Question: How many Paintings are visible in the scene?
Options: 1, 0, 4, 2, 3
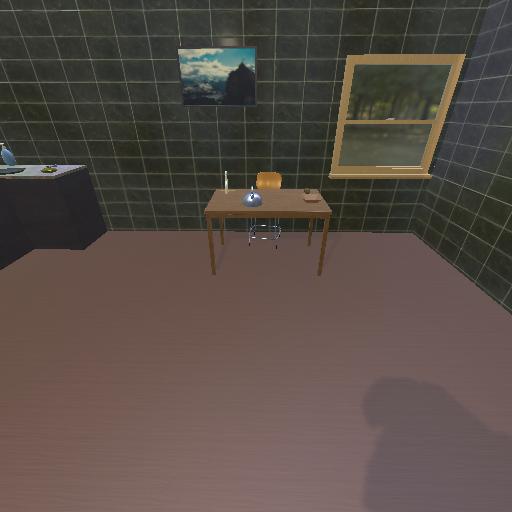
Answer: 1